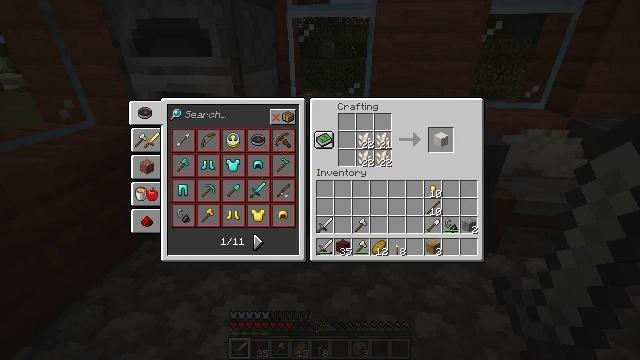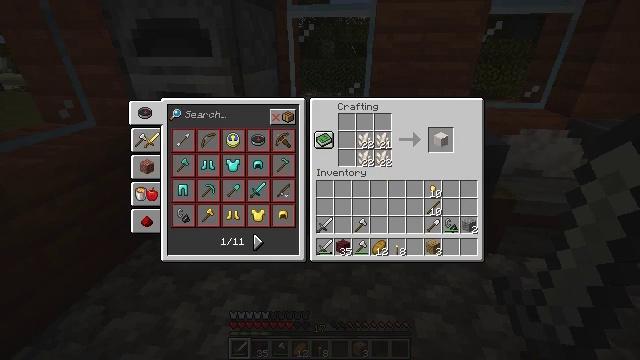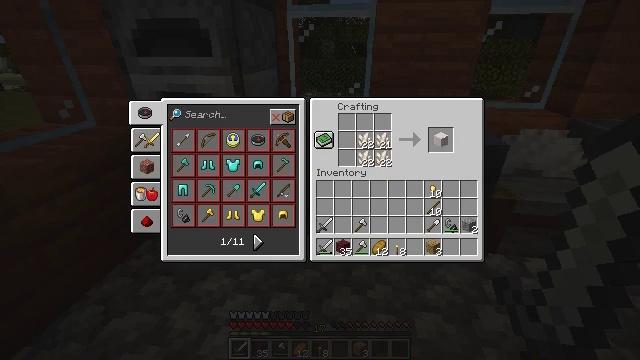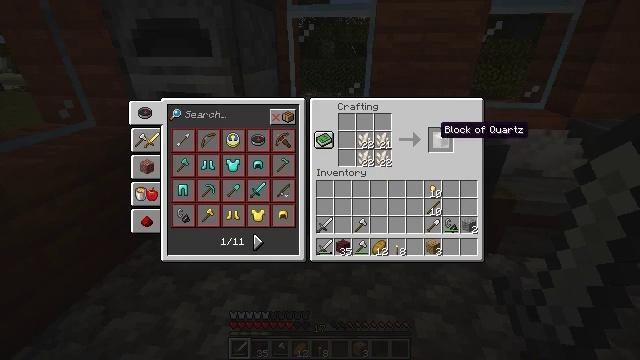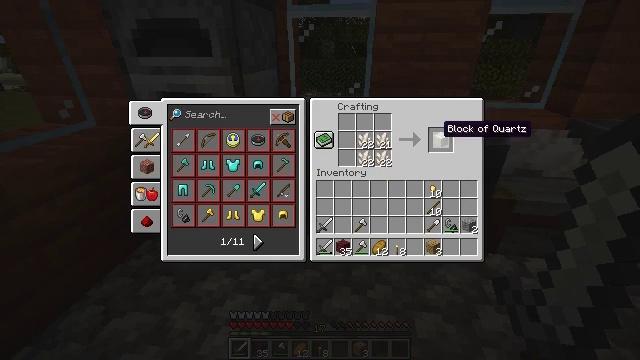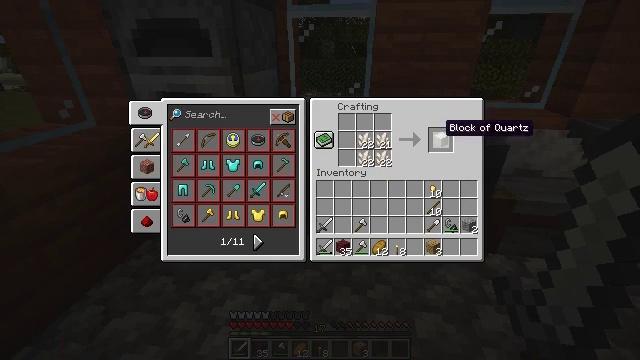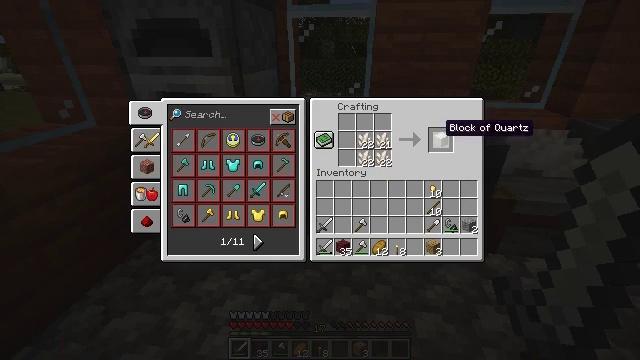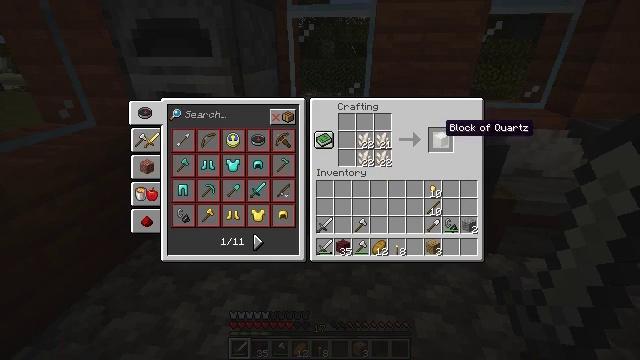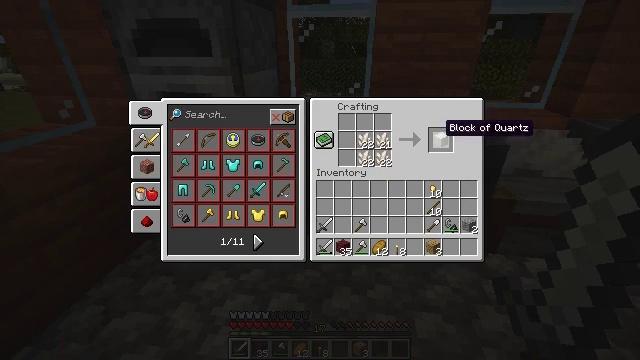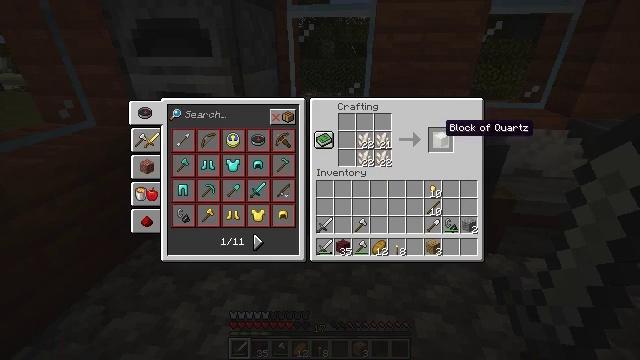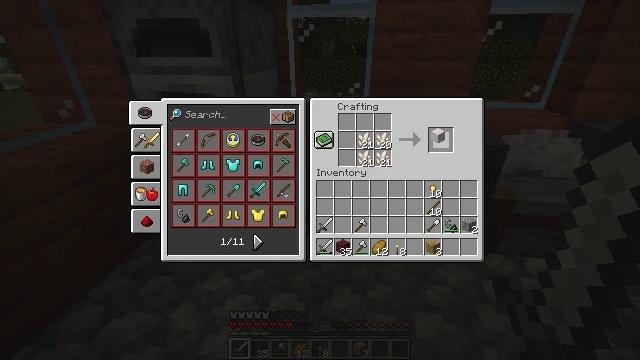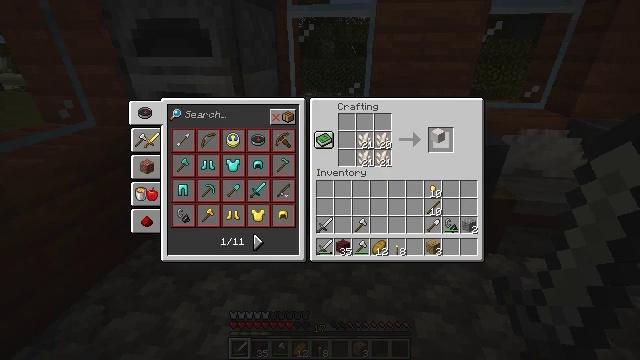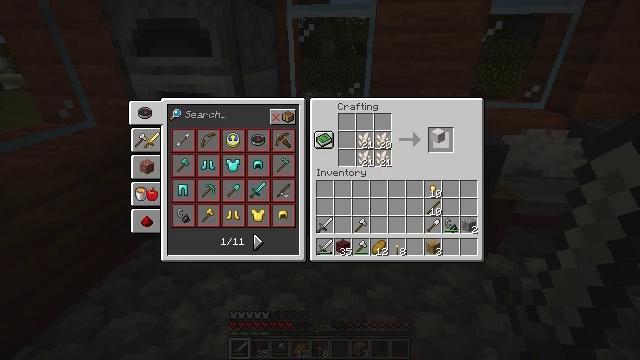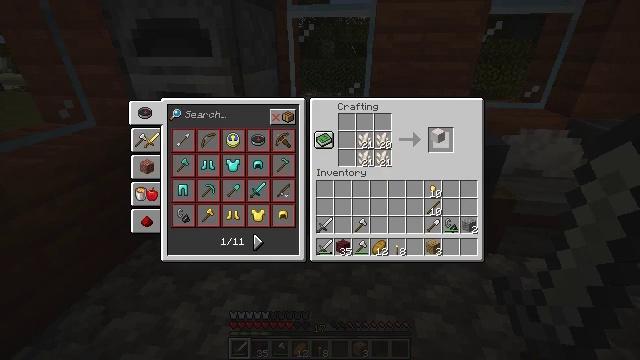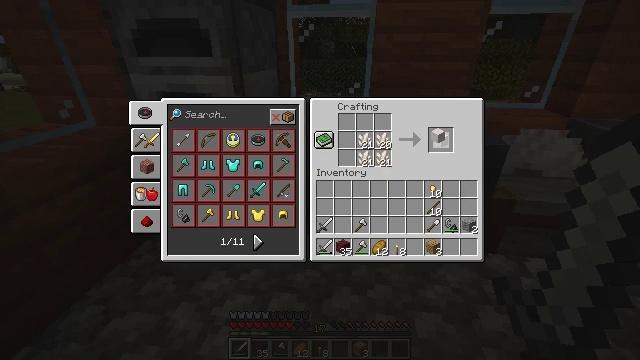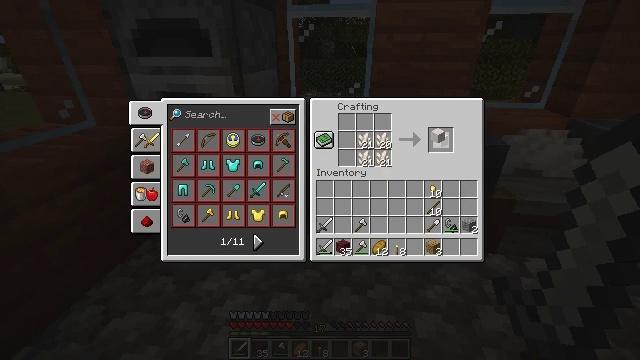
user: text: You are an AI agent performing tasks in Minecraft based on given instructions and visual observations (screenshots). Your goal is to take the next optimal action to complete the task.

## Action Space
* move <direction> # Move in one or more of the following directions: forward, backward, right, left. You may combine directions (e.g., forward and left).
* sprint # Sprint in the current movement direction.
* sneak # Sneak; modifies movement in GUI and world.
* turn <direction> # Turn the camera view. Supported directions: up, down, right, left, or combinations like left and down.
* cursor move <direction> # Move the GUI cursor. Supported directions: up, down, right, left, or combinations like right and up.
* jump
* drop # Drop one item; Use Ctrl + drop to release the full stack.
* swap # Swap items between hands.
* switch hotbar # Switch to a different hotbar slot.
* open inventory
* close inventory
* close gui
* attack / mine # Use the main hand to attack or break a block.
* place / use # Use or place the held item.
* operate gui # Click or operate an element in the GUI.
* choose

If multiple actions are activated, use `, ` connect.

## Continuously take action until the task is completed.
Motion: motion action
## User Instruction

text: Make a quartz block by combining nether quartz.
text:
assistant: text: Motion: no_op
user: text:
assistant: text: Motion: no_op
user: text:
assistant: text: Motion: no_op
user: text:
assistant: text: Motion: no_op
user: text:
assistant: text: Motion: no_op
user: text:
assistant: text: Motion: no_op
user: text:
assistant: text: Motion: no_op
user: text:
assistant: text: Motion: no_op
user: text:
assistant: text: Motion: no_op
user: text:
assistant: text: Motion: operate gui
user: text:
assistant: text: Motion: operate gui
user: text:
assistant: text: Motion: operate gui
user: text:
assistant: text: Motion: no_op
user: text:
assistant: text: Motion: no_op
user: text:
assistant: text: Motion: no_op
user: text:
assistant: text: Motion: operate gui
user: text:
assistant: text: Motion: operate gui
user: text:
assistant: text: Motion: operate gui
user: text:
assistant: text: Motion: no_op
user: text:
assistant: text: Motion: no_op
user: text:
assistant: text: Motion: operate gui
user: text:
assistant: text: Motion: operate gui
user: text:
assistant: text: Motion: operate gui
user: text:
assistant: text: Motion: no_op
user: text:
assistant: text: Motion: no_op
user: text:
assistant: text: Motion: operate gui
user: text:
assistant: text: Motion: operate gui
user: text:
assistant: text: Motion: operate gui
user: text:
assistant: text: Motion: no_op
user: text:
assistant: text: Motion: operate gui